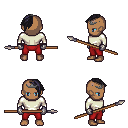
a pixel art fantasy rpg character, male body template, human, dark skin, white long-sleeve shirt, red pants, raven long mohawk hairstyle, iron tiara, metal gloves, spear, four views (front, back, left, right), 2x2 character sprite sheet, small pixel art, hard edges, no anti-aliasing